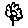
Label: flower